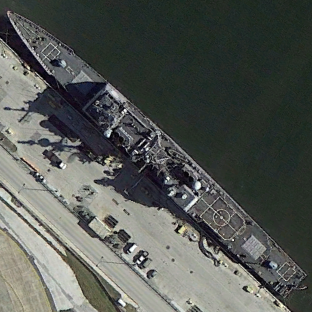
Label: cruiser